Question: I need to translate an integer into 2 bytes (0 x...) How can I do this?

'''
int port = 7777;
byte[] bufferPost = { 0xBC, 0x5F, ..., 0xbyte1OfIntValue, 0xbyte2OfIntValue };
'''
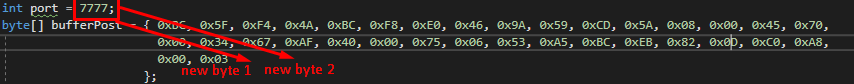
Answer: Something like this:
'''
byte[] bufferPost = new byte[] {
0x12, 0x23, 0x45};
int port = 7777;
Array.Resize(ref bufferPost, bufferPost.Length + 2);
bufferPost[bufferPost.Length - 2] = (byte)(port & 0xFF);
bufferPost[bufferPost.Length - 1] = (byte)((port >> 8) & 0xFF);
// Let's have a look what's going on
Console.Write(string.Join(" ", bufferPost.Select(item => "0x" + item.ToString("x2"))));
'''
Outcome:
'''
0x12 0x23 0x45 0x61 0x1e
'''